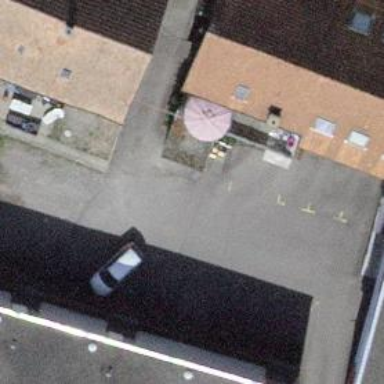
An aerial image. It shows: Car repair shop.